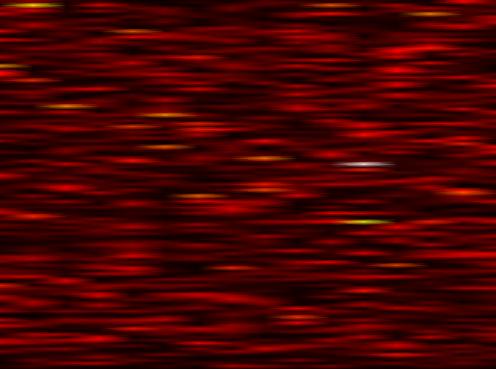
Label: FBMC